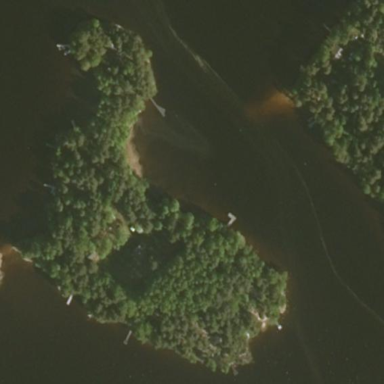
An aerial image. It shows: Image showing island.